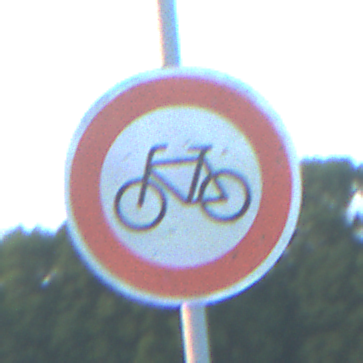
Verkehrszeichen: VerbotRadverkehr
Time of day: SunriseSunset
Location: Outdoor (Nature)
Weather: PartlyCloudy
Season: NotSpecified
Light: Natural